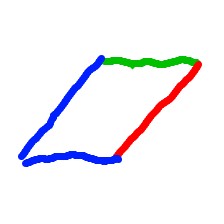
Shape: parallelogram